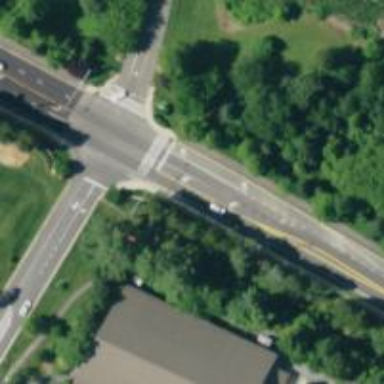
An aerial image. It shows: Marked road crossing.